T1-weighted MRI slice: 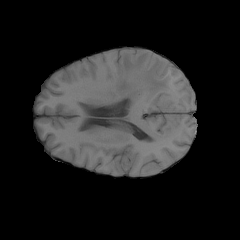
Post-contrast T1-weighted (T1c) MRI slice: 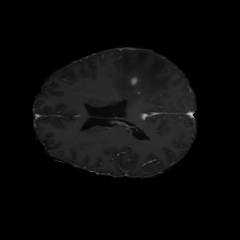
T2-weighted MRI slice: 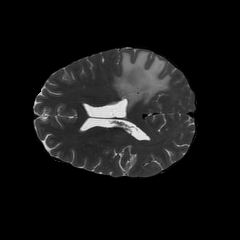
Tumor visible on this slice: yes